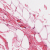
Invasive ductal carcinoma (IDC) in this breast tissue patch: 0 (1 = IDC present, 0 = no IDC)